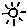
Label: sun